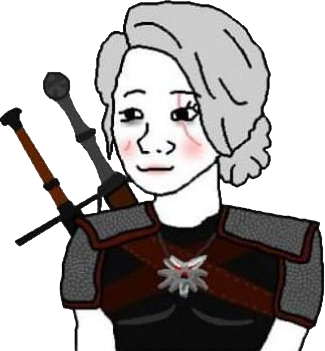
Label: 5_Trad_Wife